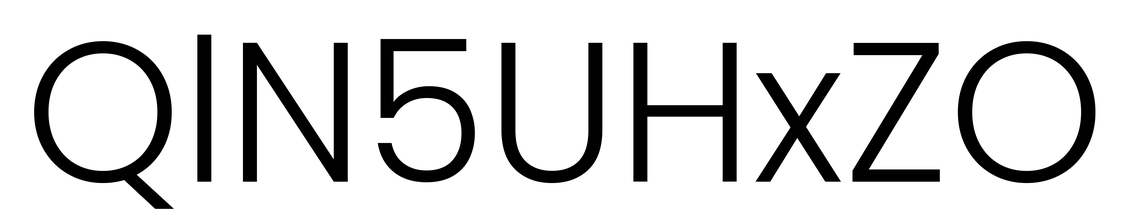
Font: Poppins-Light